Question: I m new to magento, I have created home page using sample data and created categories,sub-categories. For example,
'''
Household items
|
kitchenware
|
microwave oven.
'''
Sub-category kitchenware I have created new 2 products. so in category products checked that 2 products and saved.
But refresh my home page, it will not display that products.
What my mistake?
Can anyone help me?
Thanks in advance.
Here is my page for reference:

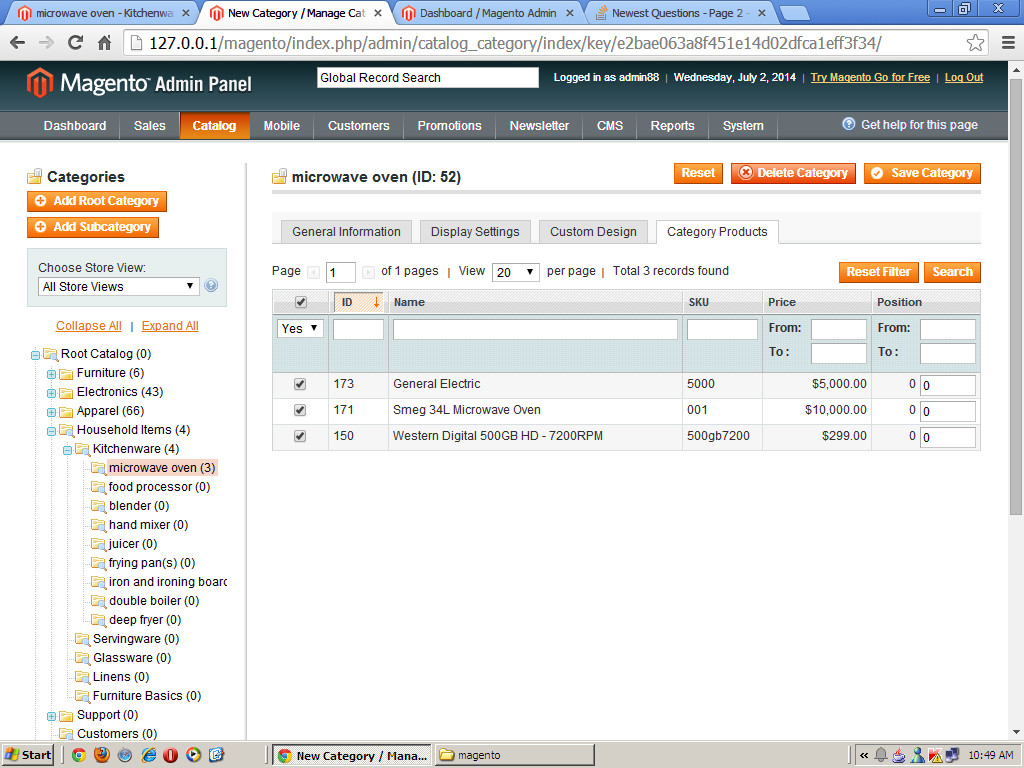
Answer: From your Admin panel check for the below points for that particular category
- 'General Information''Is Active''Yes'- 'Include To Navigation''Yes'- 'Custom Design''Use Parent Category Settings''Yes'
Then refresh your cache and try ReIndex then reload your home page